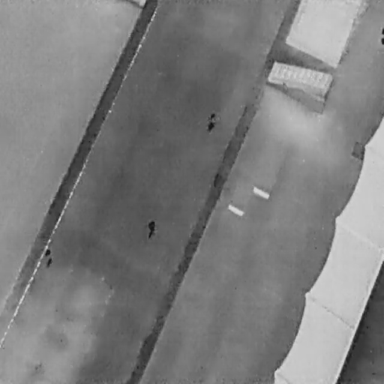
There are three People in the infrared image.